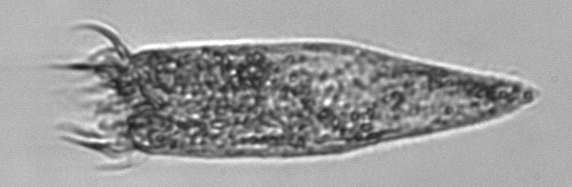
Label: Strombidium_conicum